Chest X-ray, AP view. Patient: 56 years old, sex M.
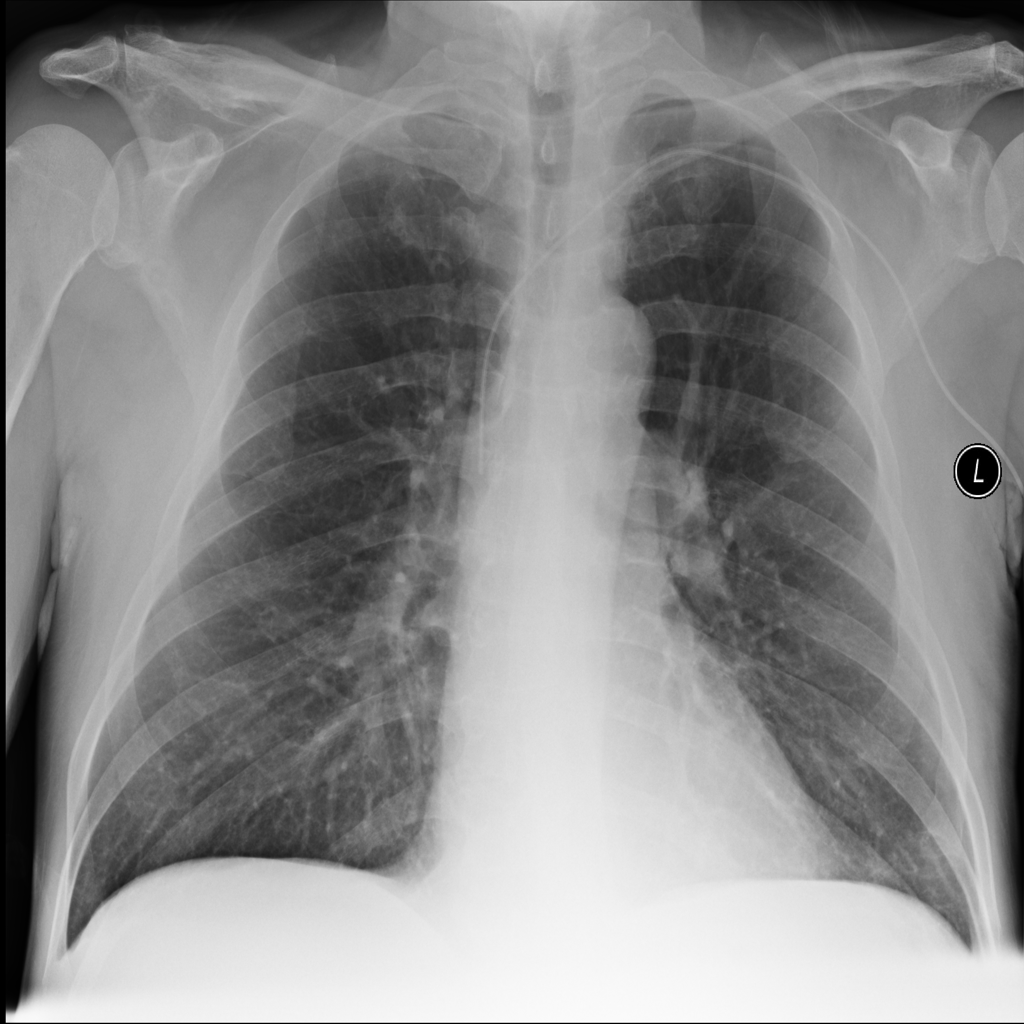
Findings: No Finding